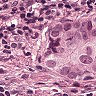
Metastatic tissue present: yes